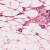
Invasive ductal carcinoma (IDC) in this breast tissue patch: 1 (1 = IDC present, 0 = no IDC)